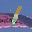
Label: 1